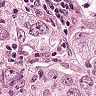
Metastatic tissue present: yes